【题型】解答题　【知识点】解析几何　【难度】medium
已知双曲线$\Gamma$: $x^2 - \frac{y^2}{3} = 1$的右焦点为$F$，右顶点为$A$，过焦点$F$的直线$l$与$\Gamma$的右支交于$P$，$Q$两点，直线$AP$，$AQ$分别与直线$x = \frac{1}{2}$交于$M$，$N$两点，记$\triangle APQ$的面积为$S_1$，$\triangle AMN$的面积为$S_2$。

(1) 求双曲线$\Gamma$的离心率；

(2) 求证：$k_{AP}k_{AQ}$为定值；

(3) 求$\frac{S_1}{S_2}$的取值范围。

\vspace{1em}
【解答】
【答案】(1)$2$

(2)$-9$

(3)$[4, +\infty)$

\vspace{1em}

【分析】
(1) 由题意求出$a,c$，即可求得答案；

(2) 设直线$PQ$的方程并联立双曲线方程，可得根与系数关系，结合$k_{AP}k_{AQ}$的表达式，即可证明结论；

(3) 利用直线方程求出相关点坐标，可得$S_1,S_2$的表达式，即可求出$\frac{S_1}{S_2}$的表达式，结合不等式性质，即可求得答案。

\vspace{1em}

【详解】
(1) 由题意得$a=1$，$c = \sqrt{1+3}=2$，$\therefore e = \frac{c}{a}=2$。

(2) 证明：由题意知$A(1,0)$，$F(2,0)$，

设直线$PQ$的方程为$x = my + 2(m \neq 0)$，$P(x_1,y_1)$，$Q(x_2,y_2)$。

联立方程组
\[
\begin{cases}
x = my + 2 \\
x^2 - \frac{y^2}{3} = 1
\end{cases}
\]
，得$(3m^2 - 1)y^2 + 12my + 9 = 0$，

因为过焦点$F$的直线与$\Gamma$的右支交于$P$，$Q$两点，故$|m| > \frac{\sqrt{3}}{3}$，$\therefore 0 < m^2 < \frac{1}{3}$，

则$y_1 + y_2 = \frac{-12m}{3m^2 - 1}$，$y_1y_2 = \frac{9}{3m^2 - 1}$，

$k_{AP}k_{AQ} = \frac{y_1}{x_1 - 1} \cdot \frac{y_2}{x_2 - 1} = \frac{y_1y_2}{m^2y_1y_2 + m(y_1 + y_2) + 1} = \frac{\frac{9}{3m^2 - 1}}{\frac{9m^2}{3m^2 - 1} - \frac{12m^2}{3m^2 - 1} + 1} = -9$；

当直线$PQ$斜率不存在时，$P(2,3)$，$Q(2,-3)$，$k_{AP}k_{AQ} = \frac{3}{2-1} \times \frac{-3}{2-1} = -9$，

故$k_{AP}k_{AQ}$为定值。

(3) 由题意可得$S_1 = \frac{1}{2} \times |AF| \times |y_1 - y_2| = \frac{1}{2}|y_1 - y_2|$，

直线$AP$的方程为$y = \frac{y_1}{x_1 - 1}(x - 1)$，则$y_M = -\frac{1}{2} \times \frac{y_1}{x_1 - 1} = -\frac{1}{2} \times \frac{y_1}{my_1 + 1}$，

直线$AQ$的方程为$y = \frac{y_2}{x_2 - 1}(x - 1)$，则$y_N = -\frac{1}{2} \times \frac{y_2}{x_2 - 1} = -\frac{1}{2} \times \frac{y_2}{my_2 + 1}$，

则$S_2 = \frac{1}{2} \times \frac{1}{2} \times |y_M - y_N| = \frac{1}{8}\left|\frac{y_1}{my_1 + 1} - \frac{y_2}{my_2 + 1}\right| = \frac{1}{8}\left|\frac{y_1 - y_2}{m^2y_1y_2 + m(y_1 + y_2) + 1}\right|$，

所以$\frac{S_1}{S_2} = 4\left|m^2y_1y_2 + m(y_1 + y_2) + 1\right| = \frac{4}{|3m^2 - 1|}$，

由于$0 < m^2 < \frac{1}{3}$即$0 < 3m^2 < 1$，$0 < |3m^2 - 1| < 1$，故$\frac{4}{|3m^2 - 1|} > 4$，

当直线$PQ$斜率不存在时，$P(2,3)$，$Q(2,-3)$，直线$AP$方程为$y = 3(x - 1)$，

直线$AQ$方程为$y = -3(x - 1)$，可得$M\left(\frac{1}{2}, -\frac{3}{2}\right)$，$N\left(\frac{1}{2}, \frac{3}{2}\right)$，$\frac{S_1}{S_2} = \frac{\frac{1}{2} \times 1 \times 6}{\frac{1}{2} \times \frac{1}{2} \times 3} = 4$，

综上$\frac{S_1}{S_2}$的取值范围为$[4, +\infty)$。

\vspace{1em}

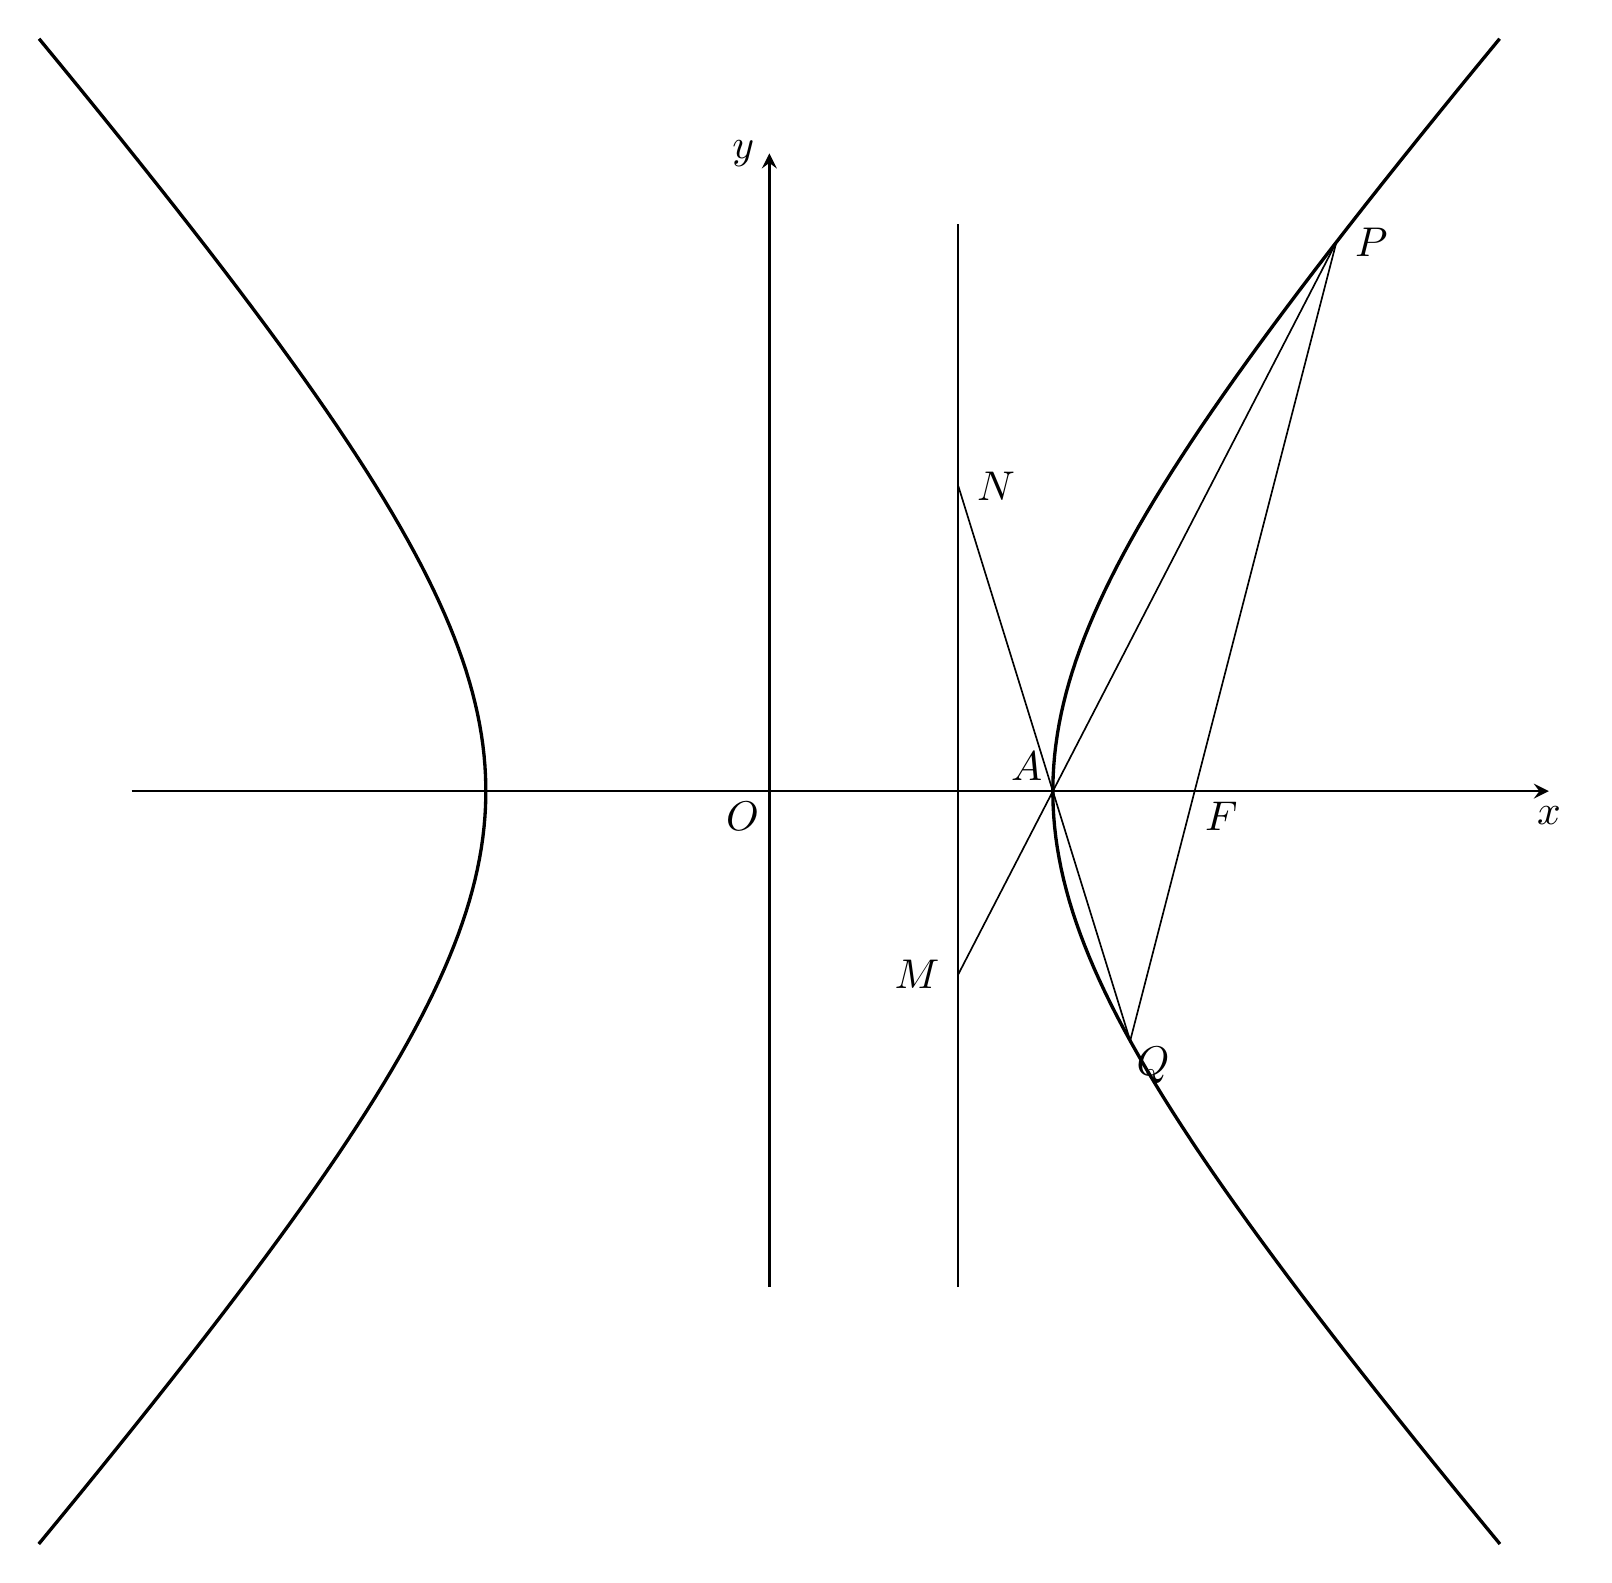